Field crop: tomato
Growth stage: 1
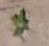
Species: solanum